Question: When I try running the swift REPL using 'swift' or 'xcrun swift', I get the following Python error:
> Hristos-MacBook-Pro:~ Hristo$ swiftFatal Python error: PyThreadState_Get: no current threadAbort trap: 6
It looks like Swift's REPL was written in Python. I recently installed 'pip', which might have broken something. I am using Xcode 6.1 (A1052d) and OS X Yosemite. What could be the case?

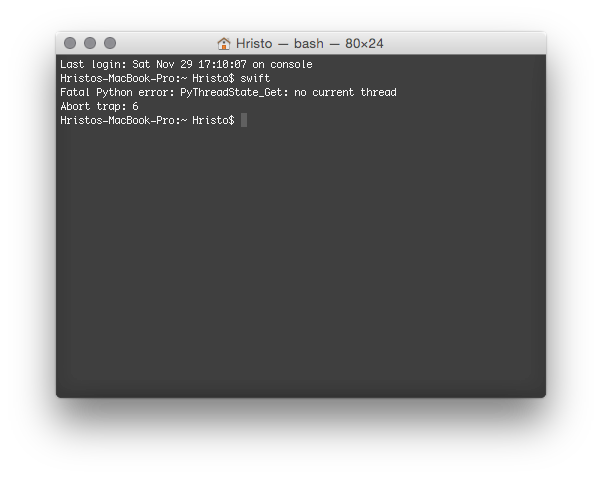
Answer: I changed the active python version (previously python 2.7 installed via macports) and it worked:
'''
sudo port select python python33
'''